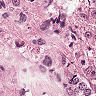
Metastatic tissue present: yes